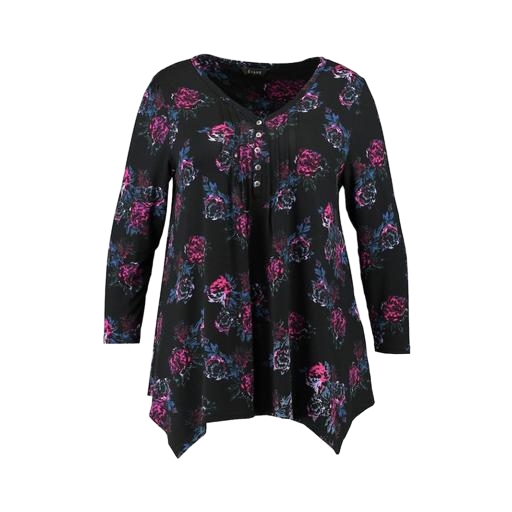
black plus size printed henley, black plus size printed t-shirt only macy, pink floral-print henley, white background